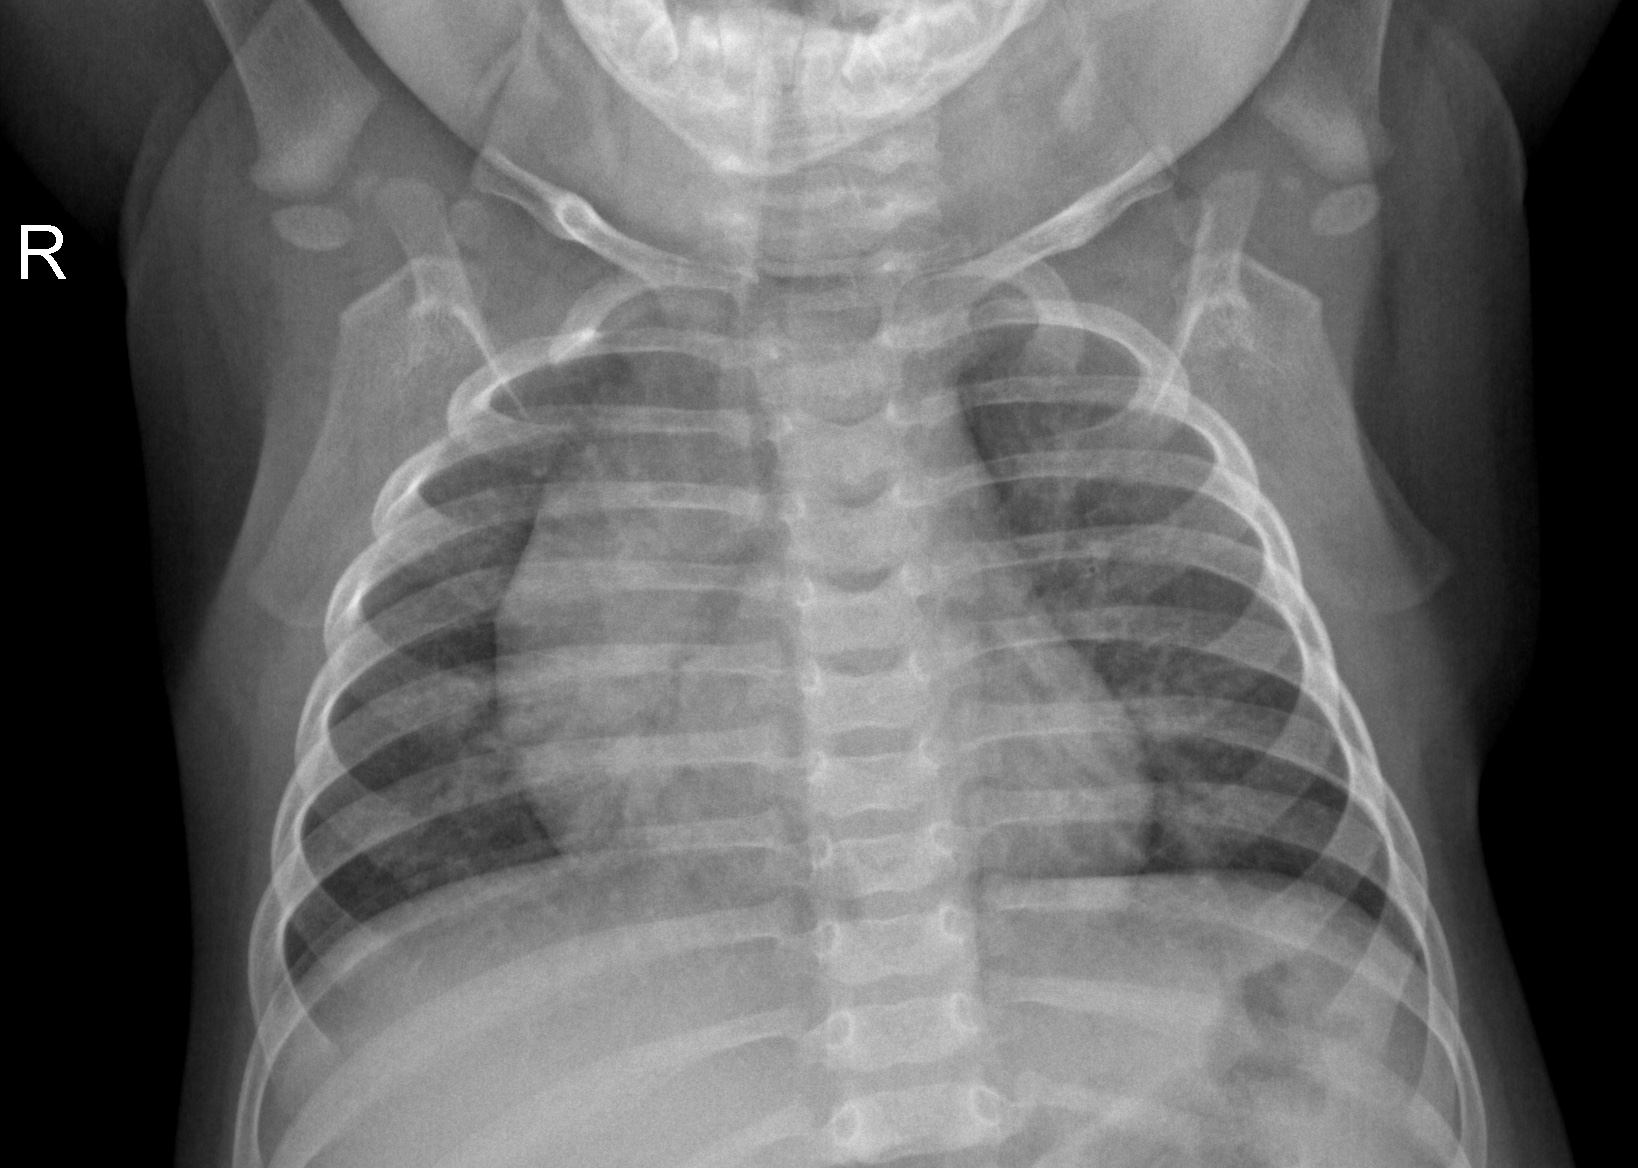
Diagnosis: NORMAL